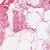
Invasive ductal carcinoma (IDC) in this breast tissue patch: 0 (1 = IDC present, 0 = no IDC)